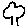
Label: tree